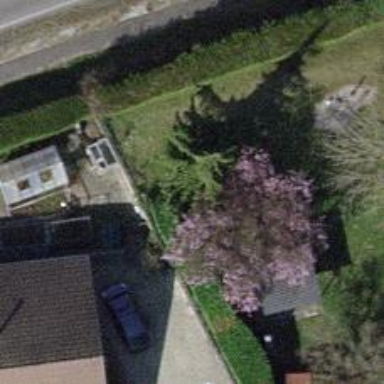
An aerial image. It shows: Garden with evergreen needle-leaved trees.